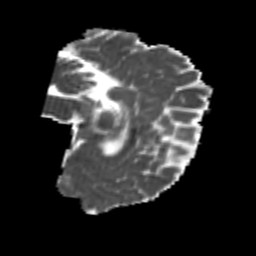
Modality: MD
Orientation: sagittal
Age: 24
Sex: male
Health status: healthy
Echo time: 0.074 s